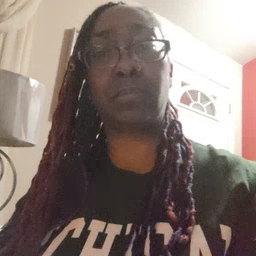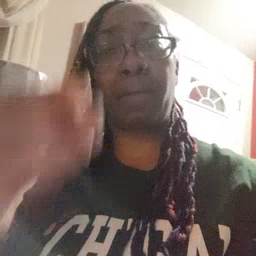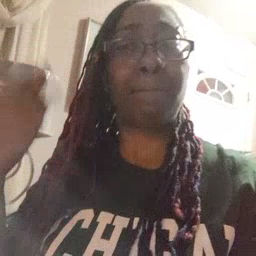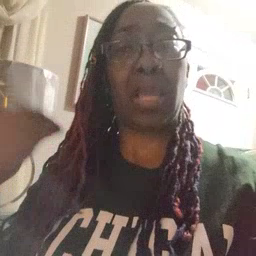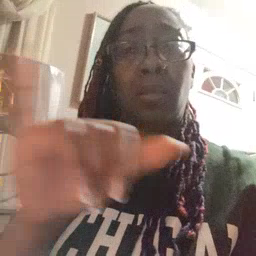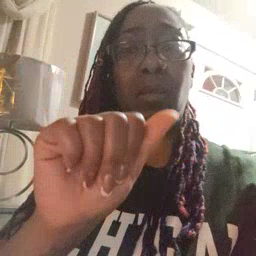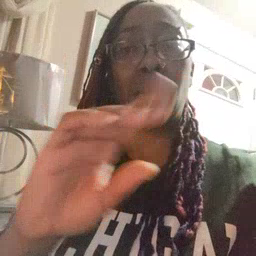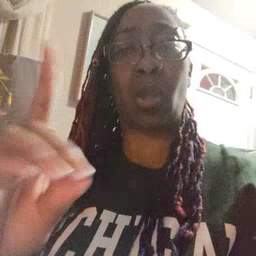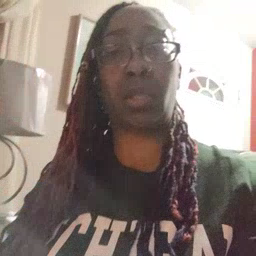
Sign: backyard